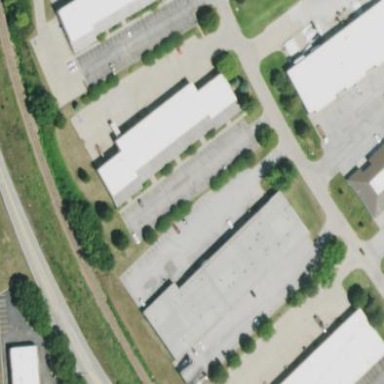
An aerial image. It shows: Industrial building.